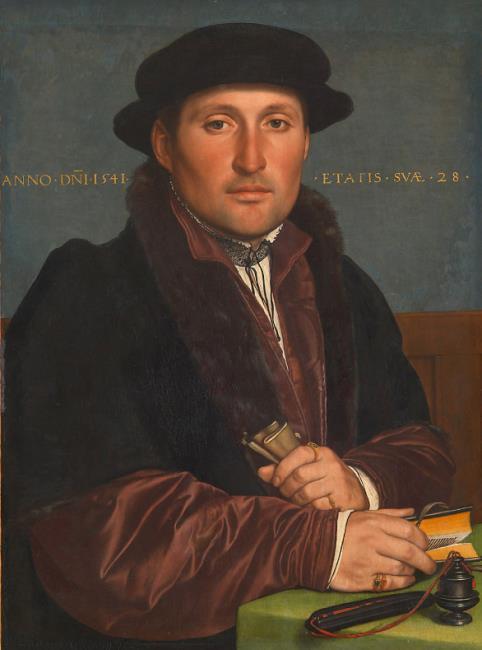
Title: Portrait of a young merchant
Artist: Hans Holbein (II)
Earliest date: 1541
Latest date: 1541
Genre: painting
Iconography: Gloves
Keywords: man's portrait, half-length, body facing right, head frontal, facing front, glove/gloves in hand, book, finger ring